Question: I'm trying to make an image fill up the parent div. I have 4 images, and I want all four of them to appear side by side. Since I'm using Bootstrap, I assigned a col-xs-3 class to all four images. However, I see a small padding around the left and right of each image.
Here's a preview of what it looks like:

I added white borders around each image, to check if bootstrap was working correctly. The problem I have are the four rounded rectangles (Supposed to be 4 buttons), as well as the green tick button and the red delete button.
I want them to take as much height as they want, but be spread across 3 columns of the Bootstrap grid. Can someone help? Am I being a complete n00b here?
Please let me know if you need any more details.
Thanks in advance!
Here's the HTML of the div, if you guys need it. I did not use any CSS on them:
'''
<div class="viewGoals">
<div class="container">
<img src="images/b_back.png" class="col-xs-2 btnBackViewGoals btnBack">
<img src="images/cookie.png" class="col-xs-4 col-xs-offset-2 titleImg">
<div class="clearfix"></div>
<div class="goalPopulate">
<div class="goalsHeader">
<img src="images/b_pending.png" class="btnPendingGoals col-xs-3">
<img src="images/b_complete.png" class="btnCompleteGoals col-xs-3">
<img src="images/b_failed.png" class="btnFailedGoals col-xs-3">
<img src="images/b_deleted.png" class="btnDeletedGoals col-xs-3">
</div>
<div class="goalsPending">
Pending Goals
</div>
<div class="goalsComplete">
Complete Goals
</div>
<div class="goalsFailed">
Failed Goals
</div>
<div class="goalsDeleted">
Deleted Goals
</div>
</div>
</div>
</div>
'''
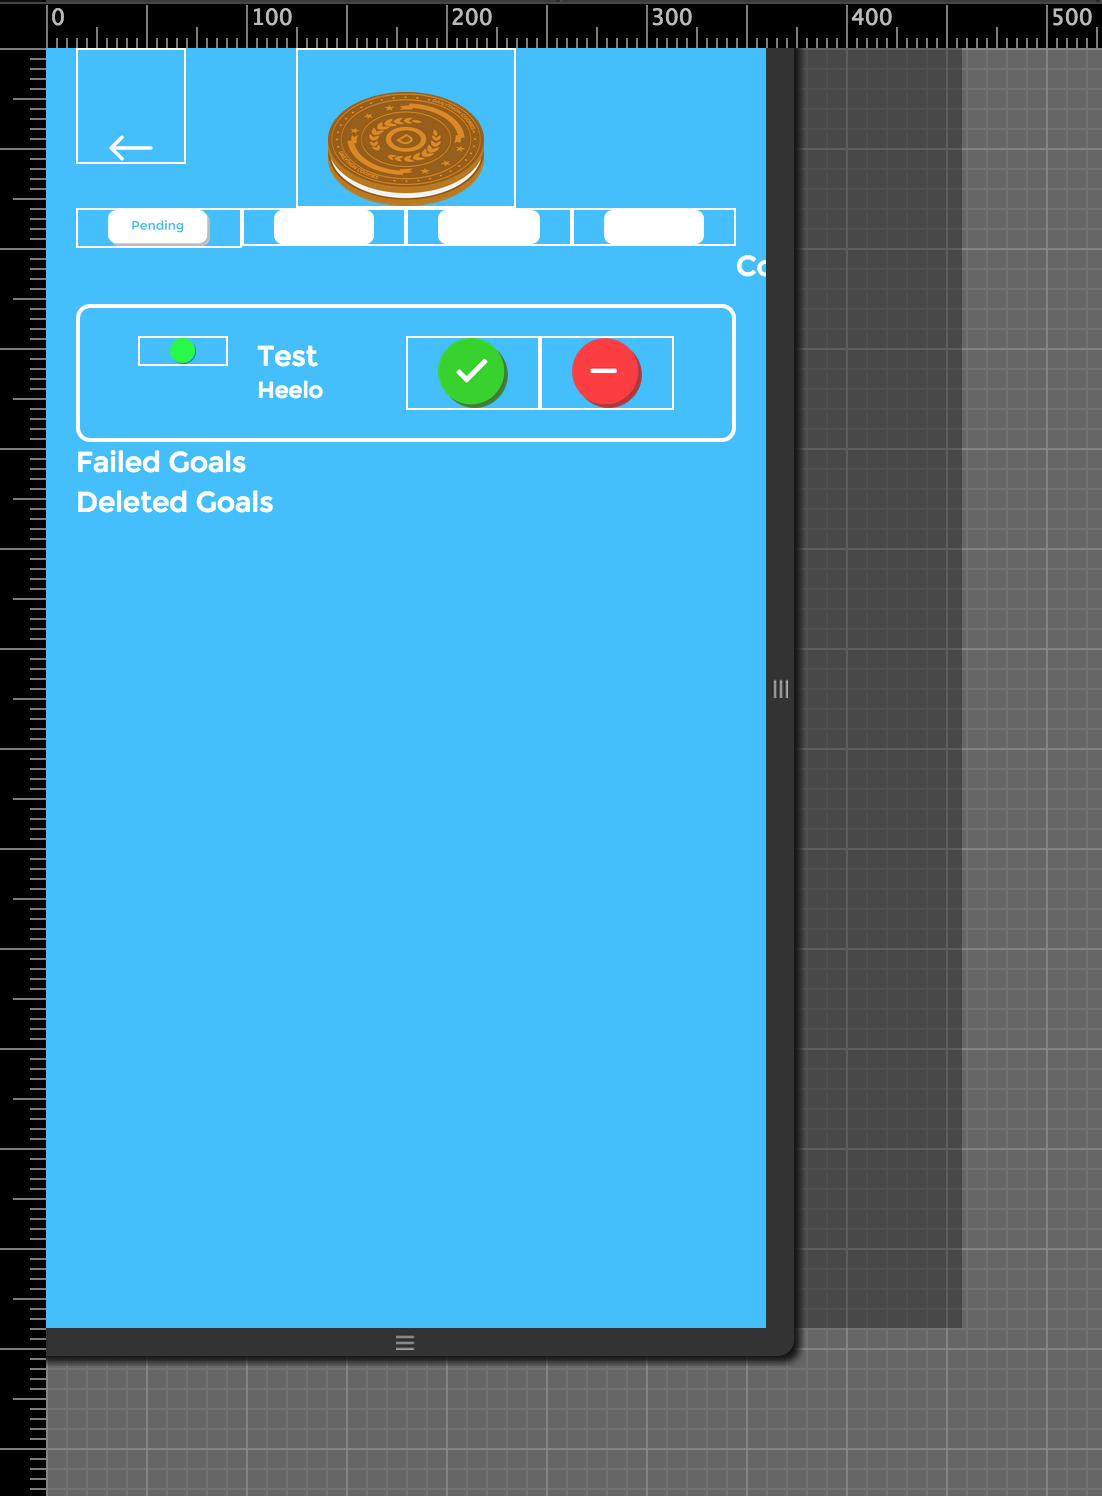
Answer: Adding:
'''
.col-lg-1, .col-lg-10, .col-lg-11, .col-lg-12, .col-lg-2, .col-lg-3, .col-lg-4, .col-lg-5, .col-lg-6, .col-lg-7, .col-lg-8, .col-lg-9, .col-md-1, .col-md-10, .col-md-11, .col-md-12, .col-md-2, .col-md-3, .col-md-4, .col-md-5, .col-md-6, .col-md-7, .col-md-8, .col-md-9, .col-sm-1, .col-sm-10, .col-sm-11, .col-sm-12, .col-sm-2, .col-sm-3, .col-sm-4, .col-sm-5, .col-sm-6, .col-sm-7, .col-sm-8, .col-sm-9, .col-xs-1, .col-xs-10, .col-xs-11, .col-xs-12, .col-xs-2, .col-xs-3, .col-xs-4, .col-xs-5, .col-xs-6, .col-xs-7, .col-xs-8, .col-xs-9 {
padding-right: 0;
padding-left: 0;
}
'''
to your css would remove the padding.
<URL>